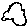
Label: cloud